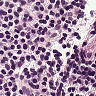
Metastatic tissue present: no